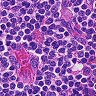
Metastatic tissue present: no